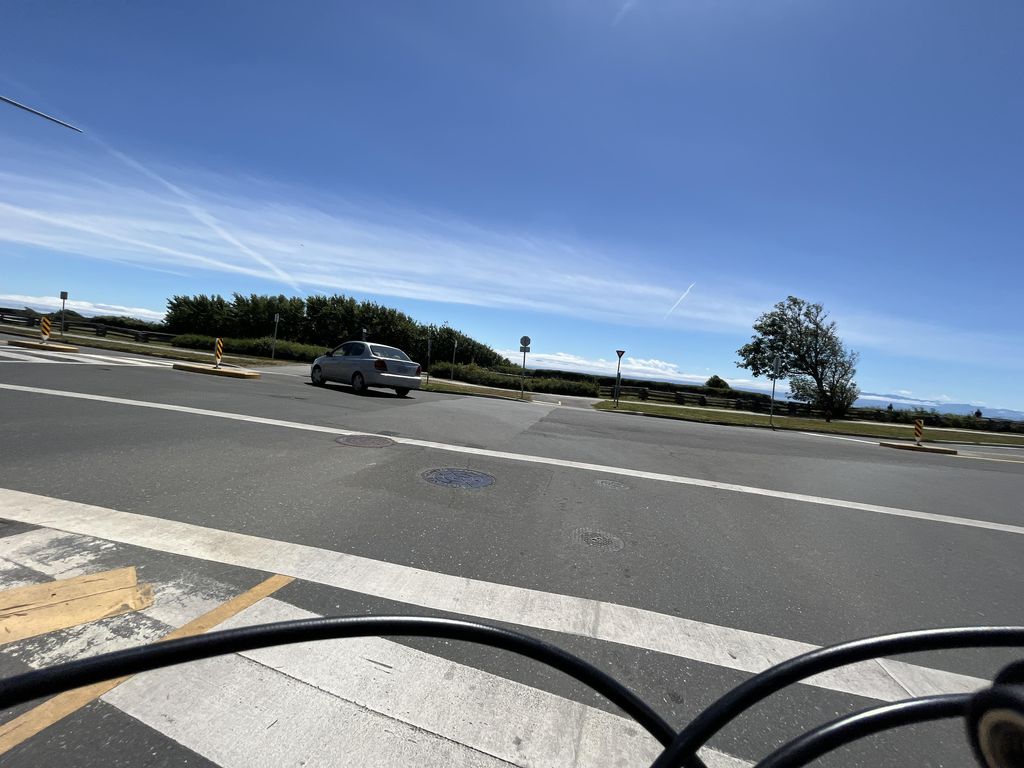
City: victoria